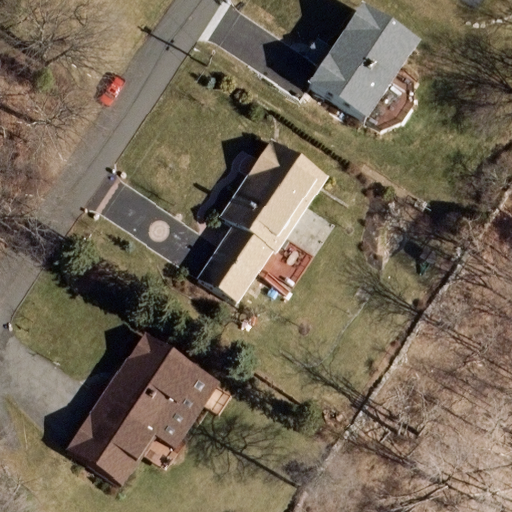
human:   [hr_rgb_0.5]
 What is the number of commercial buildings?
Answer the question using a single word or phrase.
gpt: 0

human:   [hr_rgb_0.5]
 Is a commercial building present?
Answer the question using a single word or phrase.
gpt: no

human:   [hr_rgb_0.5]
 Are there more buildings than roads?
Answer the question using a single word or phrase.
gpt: yes

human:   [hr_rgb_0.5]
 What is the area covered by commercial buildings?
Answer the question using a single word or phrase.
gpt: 0m2

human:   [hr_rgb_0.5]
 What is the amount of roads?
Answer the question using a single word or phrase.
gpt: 1

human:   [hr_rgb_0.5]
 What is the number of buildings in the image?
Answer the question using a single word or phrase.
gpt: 3

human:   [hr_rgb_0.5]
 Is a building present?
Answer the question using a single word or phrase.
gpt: yes

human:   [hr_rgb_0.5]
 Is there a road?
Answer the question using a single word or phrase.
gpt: yes

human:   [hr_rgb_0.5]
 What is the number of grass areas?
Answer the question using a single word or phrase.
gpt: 0

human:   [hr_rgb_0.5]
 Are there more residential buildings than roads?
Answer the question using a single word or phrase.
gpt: yes

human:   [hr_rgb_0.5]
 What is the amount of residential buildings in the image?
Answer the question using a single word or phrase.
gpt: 3

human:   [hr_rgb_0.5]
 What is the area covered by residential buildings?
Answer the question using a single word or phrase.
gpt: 1121m2

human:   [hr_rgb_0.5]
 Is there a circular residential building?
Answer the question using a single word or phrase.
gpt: no

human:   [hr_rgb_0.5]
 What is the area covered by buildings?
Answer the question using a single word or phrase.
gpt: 1121m2

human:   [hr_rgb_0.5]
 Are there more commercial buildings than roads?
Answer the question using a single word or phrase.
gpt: no

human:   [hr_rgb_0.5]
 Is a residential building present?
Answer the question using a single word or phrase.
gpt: yes

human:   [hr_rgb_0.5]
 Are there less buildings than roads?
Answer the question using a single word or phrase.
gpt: no

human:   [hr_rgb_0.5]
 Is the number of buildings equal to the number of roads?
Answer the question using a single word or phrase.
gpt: no

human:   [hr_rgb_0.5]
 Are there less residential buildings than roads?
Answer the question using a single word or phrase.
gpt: no

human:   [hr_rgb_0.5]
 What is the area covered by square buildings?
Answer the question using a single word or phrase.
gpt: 0m2

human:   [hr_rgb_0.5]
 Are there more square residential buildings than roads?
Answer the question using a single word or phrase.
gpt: no

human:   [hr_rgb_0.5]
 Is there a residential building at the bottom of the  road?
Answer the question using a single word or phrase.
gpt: yes

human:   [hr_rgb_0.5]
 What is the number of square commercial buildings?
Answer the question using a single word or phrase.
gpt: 0

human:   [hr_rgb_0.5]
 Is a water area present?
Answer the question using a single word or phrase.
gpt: no

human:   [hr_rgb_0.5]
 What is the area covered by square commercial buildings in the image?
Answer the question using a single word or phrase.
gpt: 0m2

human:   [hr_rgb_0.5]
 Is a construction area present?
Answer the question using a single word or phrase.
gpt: no

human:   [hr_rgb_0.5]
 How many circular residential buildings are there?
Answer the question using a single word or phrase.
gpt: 0

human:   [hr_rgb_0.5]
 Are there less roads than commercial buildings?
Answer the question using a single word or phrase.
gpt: no

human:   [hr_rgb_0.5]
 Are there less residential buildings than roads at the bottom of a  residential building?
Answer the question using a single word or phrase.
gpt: no

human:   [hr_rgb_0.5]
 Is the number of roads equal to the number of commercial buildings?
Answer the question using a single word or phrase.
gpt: no

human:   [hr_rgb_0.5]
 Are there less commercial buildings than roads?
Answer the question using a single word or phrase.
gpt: yes

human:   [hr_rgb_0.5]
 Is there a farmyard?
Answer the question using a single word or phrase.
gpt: no

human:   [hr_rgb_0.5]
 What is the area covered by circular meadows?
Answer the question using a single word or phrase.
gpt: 0m2

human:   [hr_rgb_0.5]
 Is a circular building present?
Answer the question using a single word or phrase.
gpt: no

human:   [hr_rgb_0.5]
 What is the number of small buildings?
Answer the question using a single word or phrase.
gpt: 0

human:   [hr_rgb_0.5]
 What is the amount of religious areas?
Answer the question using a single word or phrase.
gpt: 0

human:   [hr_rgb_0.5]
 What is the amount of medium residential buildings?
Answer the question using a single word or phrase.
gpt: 3

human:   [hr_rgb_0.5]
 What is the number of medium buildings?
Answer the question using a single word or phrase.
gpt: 3

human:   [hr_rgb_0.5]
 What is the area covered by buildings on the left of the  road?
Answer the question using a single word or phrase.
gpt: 0m2

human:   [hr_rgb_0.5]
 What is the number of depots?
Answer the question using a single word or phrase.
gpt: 0

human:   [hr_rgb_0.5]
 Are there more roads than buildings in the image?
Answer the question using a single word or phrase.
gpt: no

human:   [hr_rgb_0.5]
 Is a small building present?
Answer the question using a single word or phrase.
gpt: no

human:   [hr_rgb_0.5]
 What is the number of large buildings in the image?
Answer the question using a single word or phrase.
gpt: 0

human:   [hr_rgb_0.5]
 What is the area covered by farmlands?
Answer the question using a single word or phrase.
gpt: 0m2

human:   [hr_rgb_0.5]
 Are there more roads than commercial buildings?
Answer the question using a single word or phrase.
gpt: yes

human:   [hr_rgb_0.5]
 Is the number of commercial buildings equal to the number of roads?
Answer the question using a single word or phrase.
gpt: no

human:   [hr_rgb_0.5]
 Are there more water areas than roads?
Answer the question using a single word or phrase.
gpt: no

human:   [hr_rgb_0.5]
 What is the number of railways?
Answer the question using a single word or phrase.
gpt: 0

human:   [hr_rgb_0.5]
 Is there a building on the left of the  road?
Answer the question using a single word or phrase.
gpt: no

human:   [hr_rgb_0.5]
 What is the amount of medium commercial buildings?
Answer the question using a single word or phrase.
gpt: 0

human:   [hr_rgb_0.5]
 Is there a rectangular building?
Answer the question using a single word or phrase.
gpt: yes

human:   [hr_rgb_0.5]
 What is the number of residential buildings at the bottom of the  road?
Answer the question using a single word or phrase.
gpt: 1

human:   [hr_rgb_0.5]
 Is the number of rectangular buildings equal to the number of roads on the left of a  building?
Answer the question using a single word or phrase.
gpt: yes

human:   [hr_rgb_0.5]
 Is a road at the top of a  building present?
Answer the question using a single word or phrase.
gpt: yes

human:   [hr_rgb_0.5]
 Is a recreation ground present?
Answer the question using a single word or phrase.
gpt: no

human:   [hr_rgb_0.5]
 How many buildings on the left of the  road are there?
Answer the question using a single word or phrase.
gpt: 0

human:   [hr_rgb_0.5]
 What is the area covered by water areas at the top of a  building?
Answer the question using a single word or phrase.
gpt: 0m2

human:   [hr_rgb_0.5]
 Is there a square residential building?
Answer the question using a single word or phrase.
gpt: no

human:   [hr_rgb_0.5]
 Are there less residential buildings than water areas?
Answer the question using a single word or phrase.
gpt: no

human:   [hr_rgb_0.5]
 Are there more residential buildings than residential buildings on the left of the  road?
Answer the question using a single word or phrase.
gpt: yes

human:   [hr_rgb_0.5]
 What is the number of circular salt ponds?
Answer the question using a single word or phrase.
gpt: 0

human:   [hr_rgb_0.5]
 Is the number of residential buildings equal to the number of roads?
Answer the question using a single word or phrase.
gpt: no

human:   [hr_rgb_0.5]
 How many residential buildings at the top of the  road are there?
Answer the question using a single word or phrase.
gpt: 1

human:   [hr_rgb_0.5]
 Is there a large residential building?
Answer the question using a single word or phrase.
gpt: no